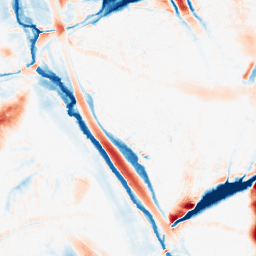
Category: morphological
Decomposition family: morphological_ellipse
Decomposition parameters: operation: average
width: 30
height: 50
Upsampling method: cubic_mitchell
Upsampling parameters: scale: 8
Upsampling scale: 8